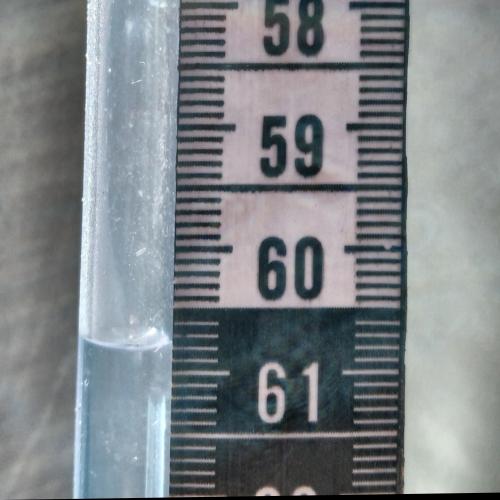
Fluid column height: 60.8 cm